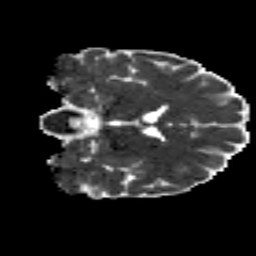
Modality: MD
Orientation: coronal
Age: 23
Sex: male
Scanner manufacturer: siemens
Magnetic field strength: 3 T
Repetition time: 8.8 s
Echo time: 0.085 s